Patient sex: M
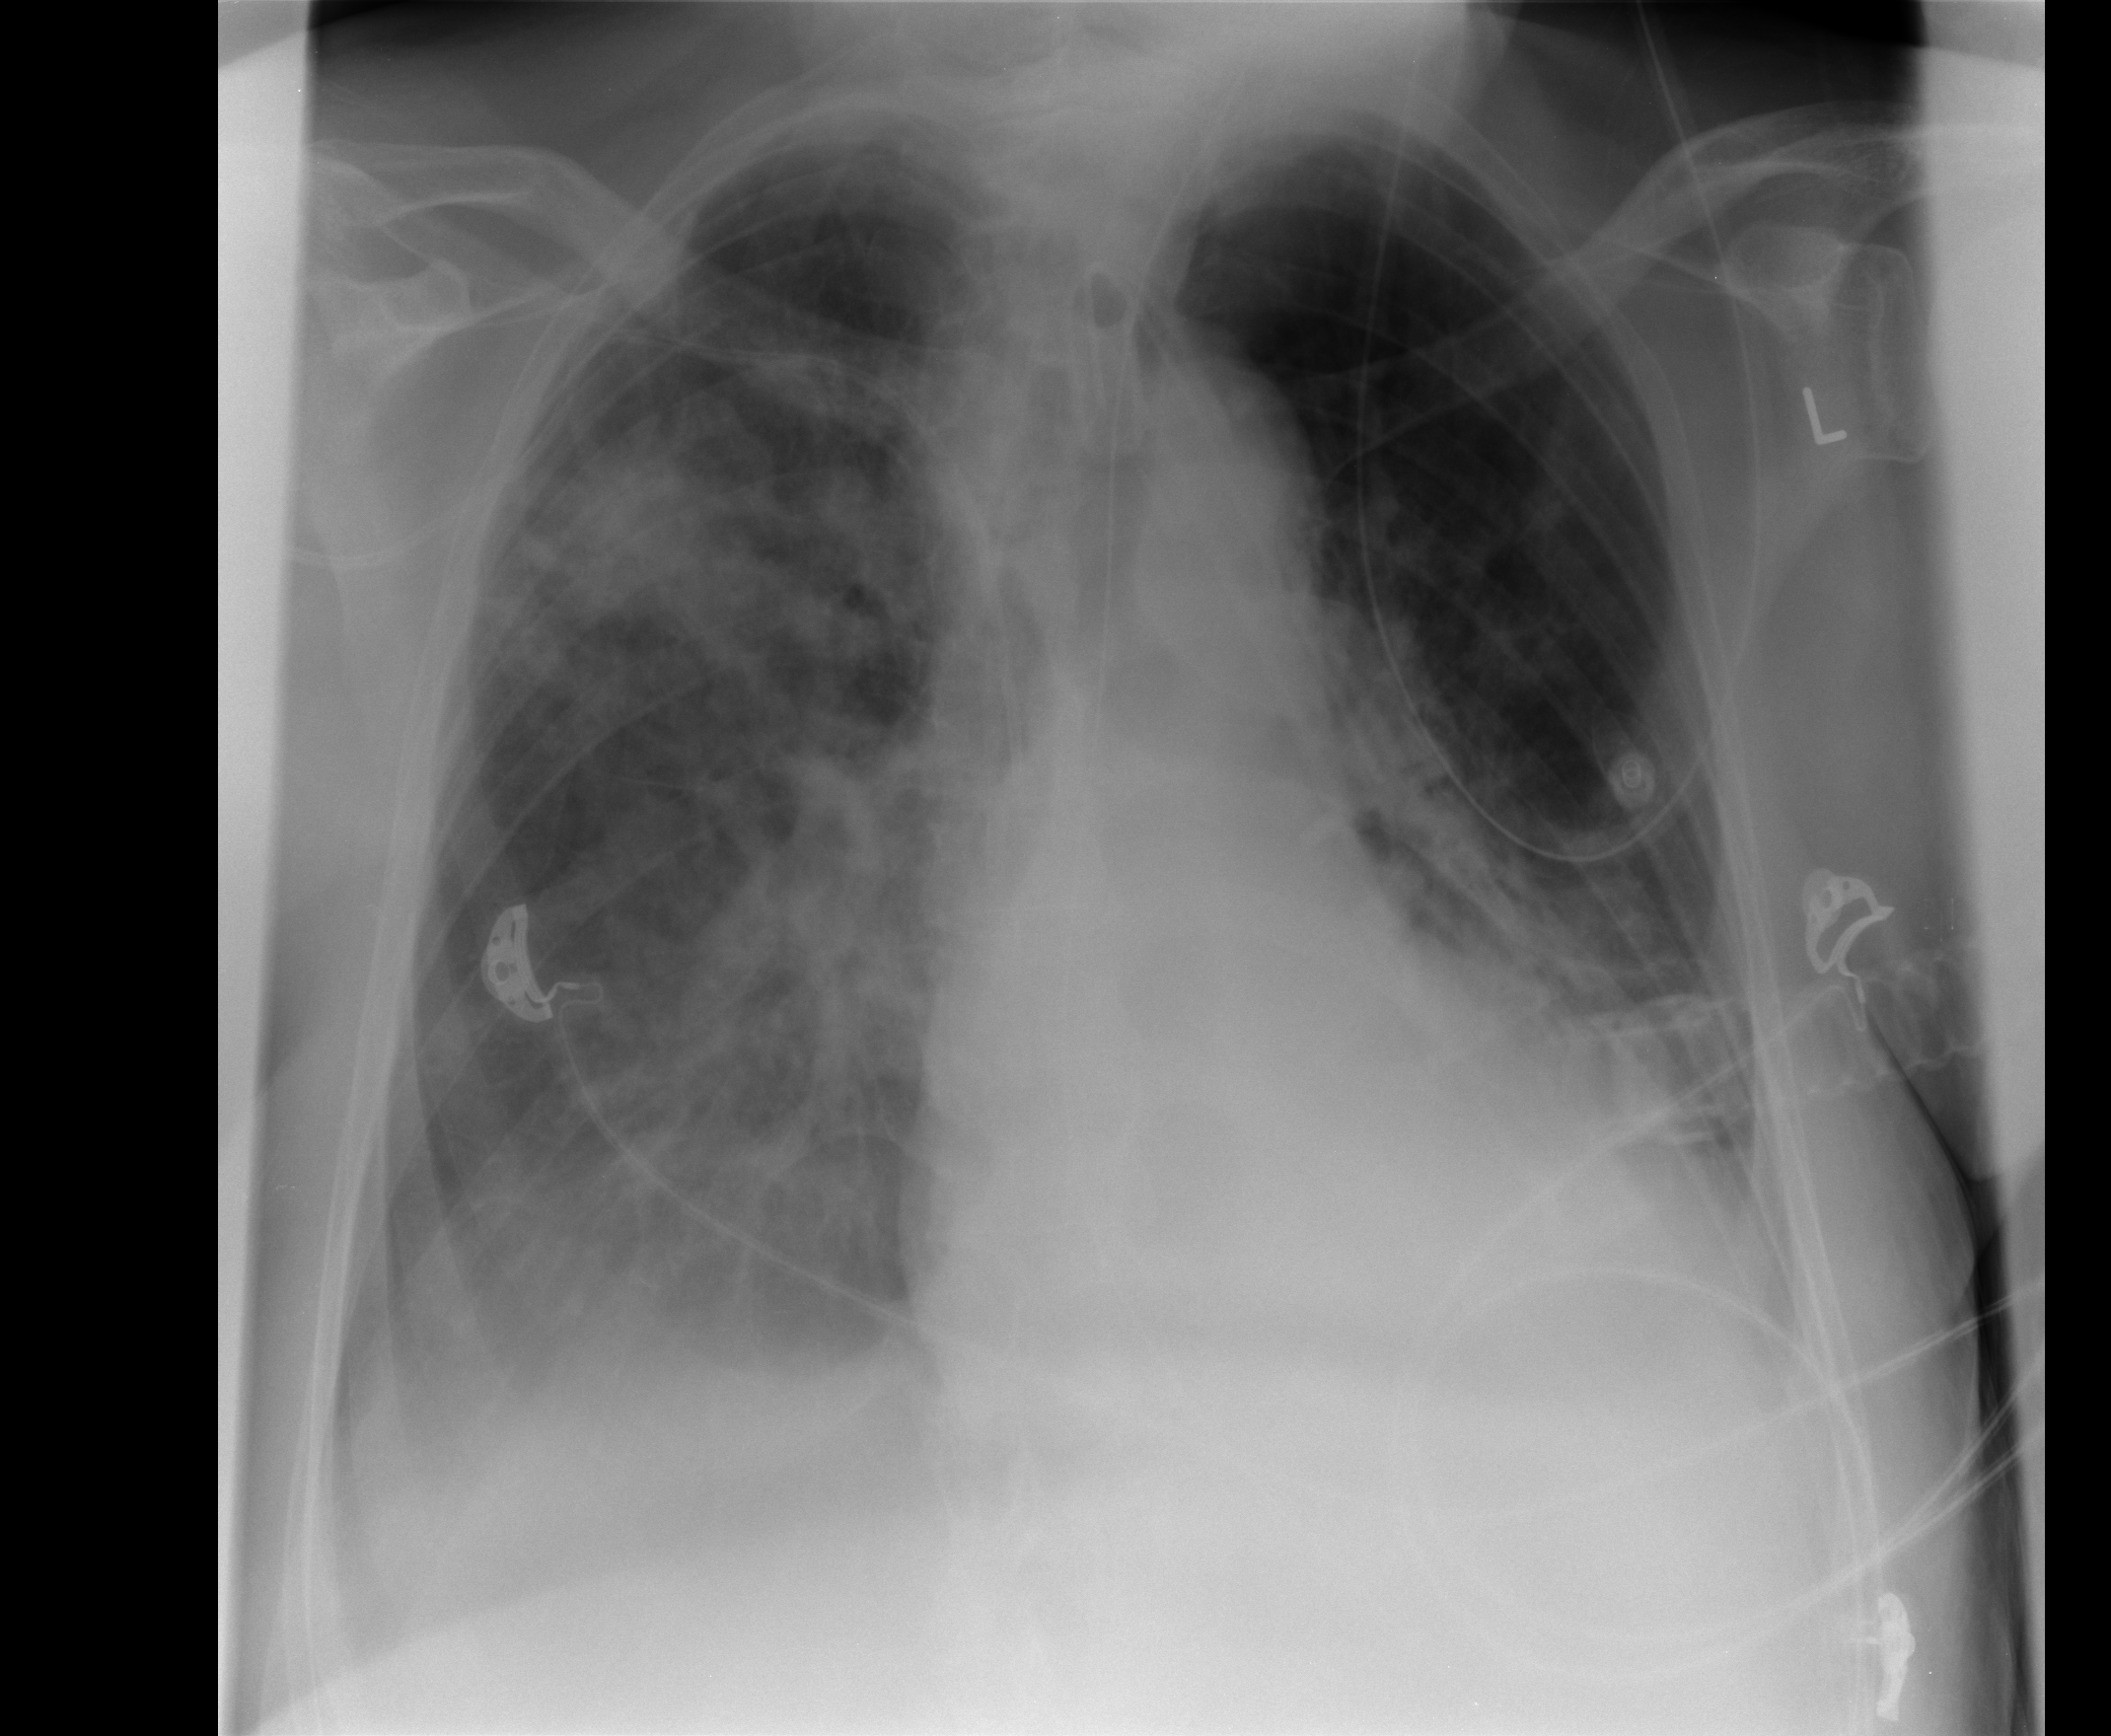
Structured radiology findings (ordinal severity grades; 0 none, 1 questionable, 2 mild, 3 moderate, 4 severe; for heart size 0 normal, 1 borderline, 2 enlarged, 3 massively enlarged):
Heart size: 2
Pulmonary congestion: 1
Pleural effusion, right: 2
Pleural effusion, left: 2
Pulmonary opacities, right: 3
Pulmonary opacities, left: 2
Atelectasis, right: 2
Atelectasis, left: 2